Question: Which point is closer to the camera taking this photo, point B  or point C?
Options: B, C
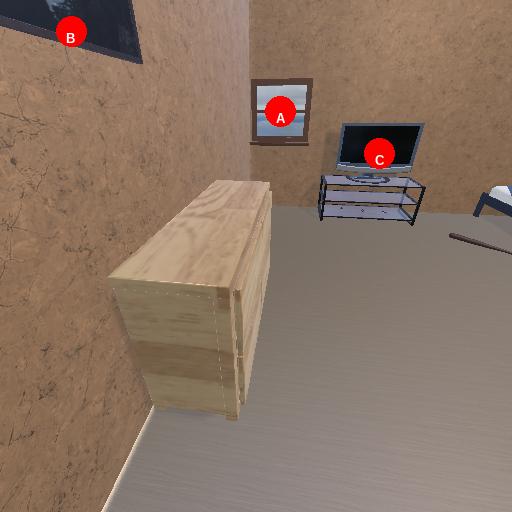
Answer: B